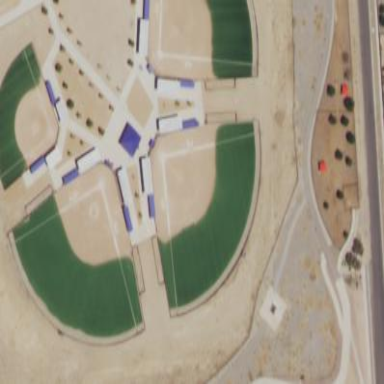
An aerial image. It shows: Baseball pitch for leisure and sports activities.